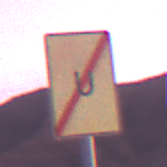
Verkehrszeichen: EndeUmleitung
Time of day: Dawn
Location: Outdoor (Nature)
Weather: PartlyCloudy
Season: NotSpecified
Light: Natural